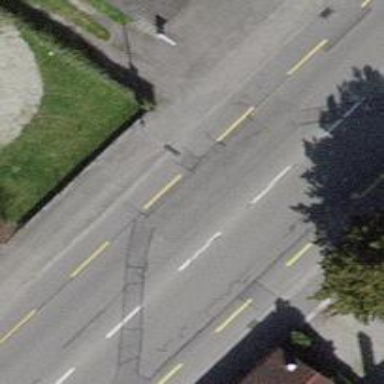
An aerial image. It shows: Primary road with asphalt surface. There are sidewalks on both sides and designated cycle lanes on each side.